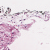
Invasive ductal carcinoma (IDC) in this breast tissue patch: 0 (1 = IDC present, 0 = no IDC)